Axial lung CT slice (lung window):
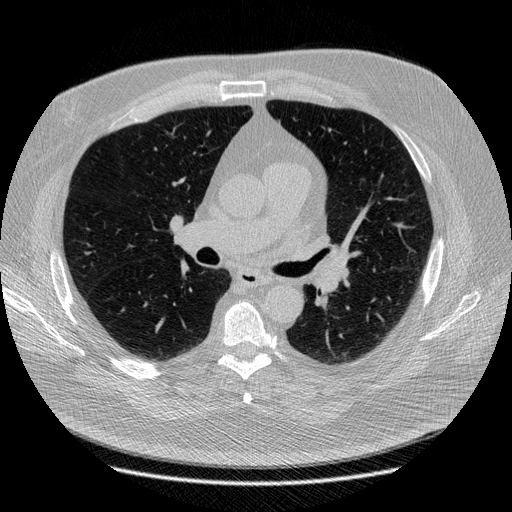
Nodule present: no